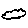
Label: cloud